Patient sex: M
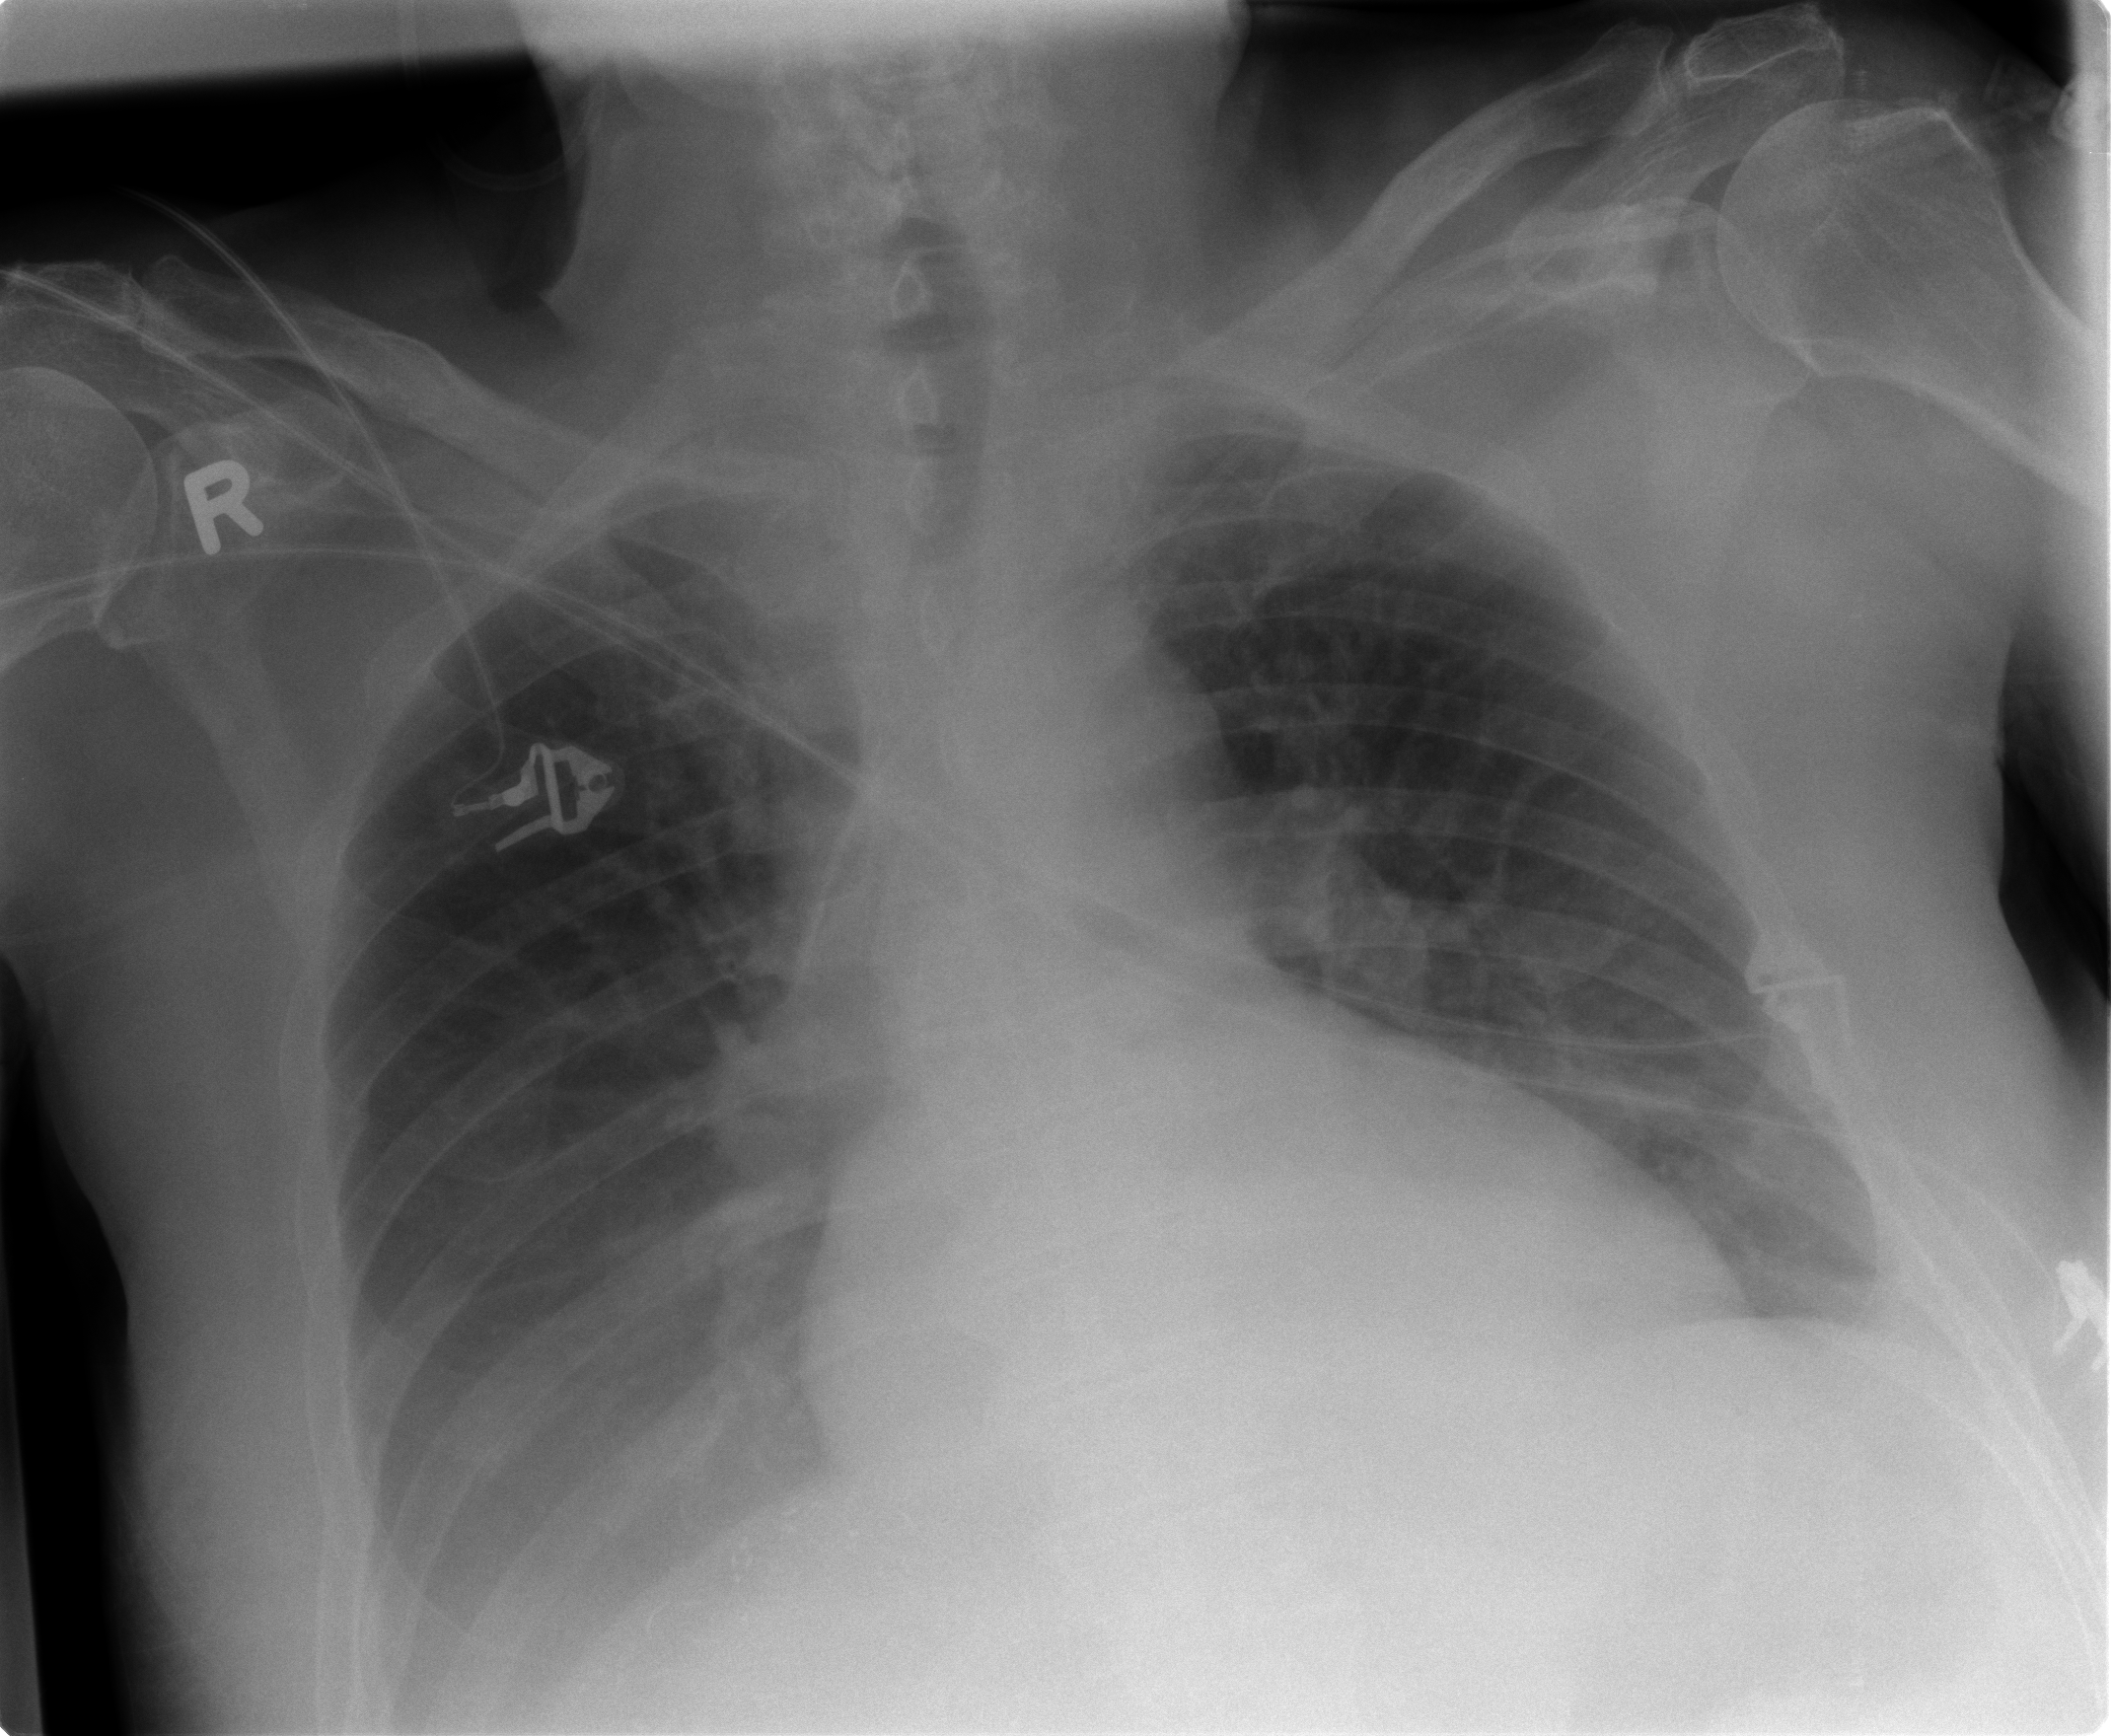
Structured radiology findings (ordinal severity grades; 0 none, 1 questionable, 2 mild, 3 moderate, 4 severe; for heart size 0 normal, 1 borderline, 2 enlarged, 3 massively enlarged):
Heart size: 0
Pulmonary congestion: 2
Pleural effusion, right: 2
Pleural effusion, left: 0
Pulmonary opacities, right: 0
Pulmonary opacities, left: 0
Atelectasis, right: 0
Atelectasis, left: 0